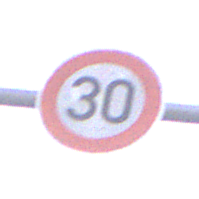
Verkehrszeichen: Geschwindigkeit30
Umgebung: Outdoor, Suburban
Tageszeit: SunriseSunset
Wetter: PartlyCloudy
Licht: Natural
Jahreszeit: NotSpecified
Kontrast: LowContrast